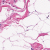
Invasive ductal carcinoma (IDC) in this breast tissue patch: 0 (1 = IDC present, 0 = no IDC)